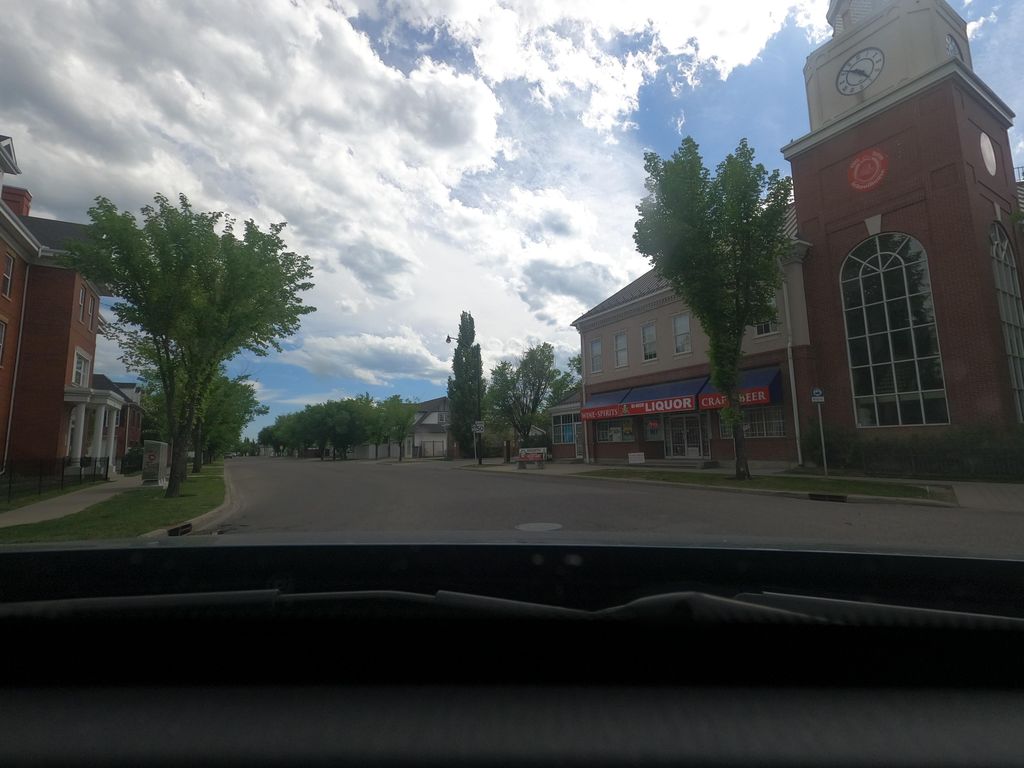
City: calgary